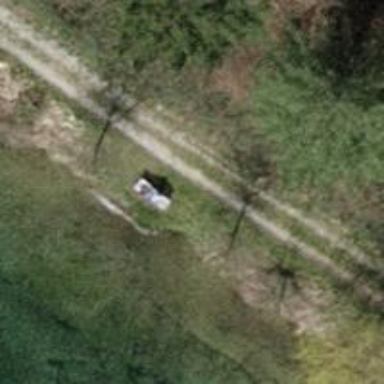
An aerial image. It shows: Brown bench.